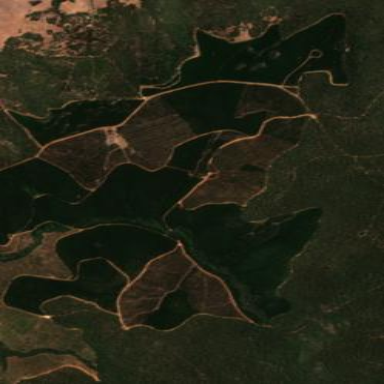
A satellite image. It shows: Plantation of evergreen needle-leaved forest.